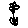
Label: flower